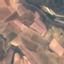
Land use / land cover class: PermanentCrop